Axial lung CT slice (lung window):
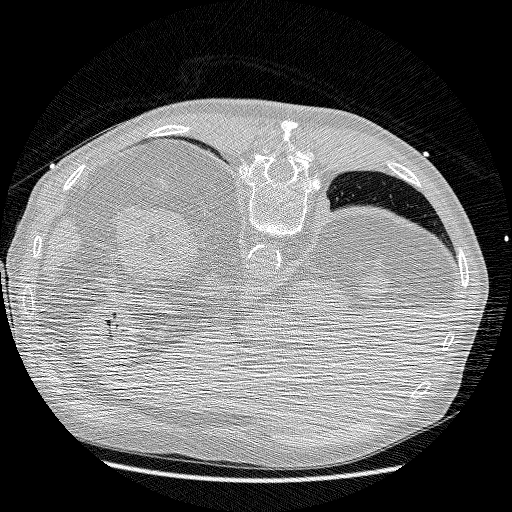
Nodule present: no